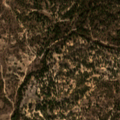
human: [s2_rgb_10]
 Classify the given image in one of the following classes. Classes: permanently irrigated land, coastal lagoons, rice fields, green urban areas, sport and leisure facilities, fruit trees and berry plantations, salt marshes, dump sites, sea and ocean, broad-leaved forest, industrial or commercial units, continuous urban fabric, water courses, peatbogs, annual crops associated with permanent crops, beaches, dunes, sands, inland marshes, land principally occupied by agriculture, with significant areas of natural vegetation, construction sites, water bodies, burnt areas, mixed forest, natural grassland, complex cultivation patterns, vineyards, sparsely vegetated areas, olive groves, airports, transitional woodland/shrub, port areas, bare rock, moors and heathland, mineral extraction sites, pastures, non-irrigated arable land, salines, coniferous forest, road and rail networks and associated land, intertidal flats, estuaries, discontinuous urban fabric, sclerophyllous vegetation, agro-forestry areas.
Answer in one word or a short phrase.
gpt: broad-leaved forest, mixed forest